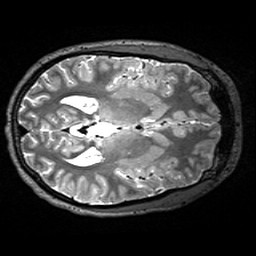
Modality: T2w
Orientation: axial
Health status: healthy
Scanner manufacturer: siemens
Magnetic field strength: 3 T
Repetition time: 4.8 s
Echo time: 0.458 s